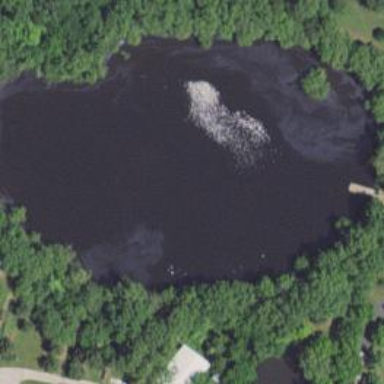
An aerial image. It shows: Pond surrounded by natural water.